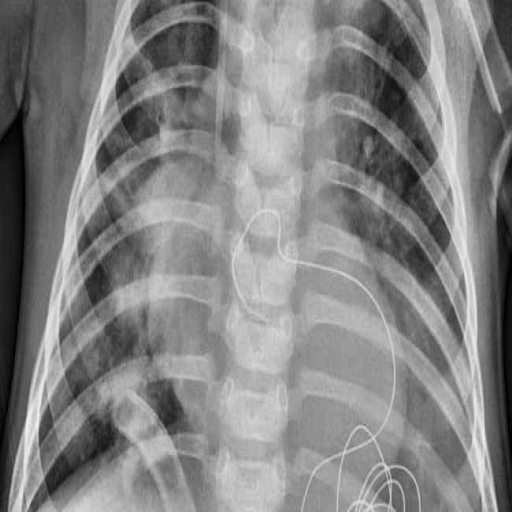
Finding: PNEUMONIA